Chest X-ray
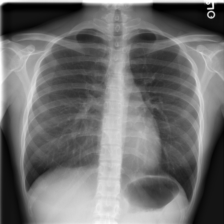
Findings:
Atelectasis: negative
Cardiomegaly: negative
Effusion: negative
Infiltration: negative
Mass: negative
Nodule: negative
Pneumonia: negative
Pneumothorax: negative
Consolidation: negative
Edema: negative
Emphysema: negative
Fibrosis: negative
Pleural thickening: negative
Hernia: negative